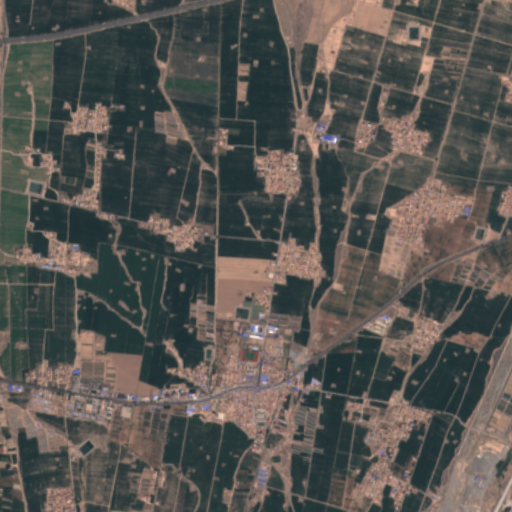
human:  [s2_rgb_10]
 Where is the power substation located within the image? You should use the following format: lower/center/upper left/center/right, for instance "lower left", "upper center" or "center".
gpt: The power substation is located in the lower left of the image.
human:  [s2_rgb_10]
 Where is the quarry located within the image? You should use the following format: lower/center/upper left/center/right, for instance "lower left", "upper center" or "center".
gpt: The quarry is located in the lower right of the image.
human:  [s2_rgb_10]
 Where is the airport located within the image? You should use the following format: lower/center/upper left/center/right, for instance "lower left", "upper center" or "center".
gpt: There is no airport in the image.